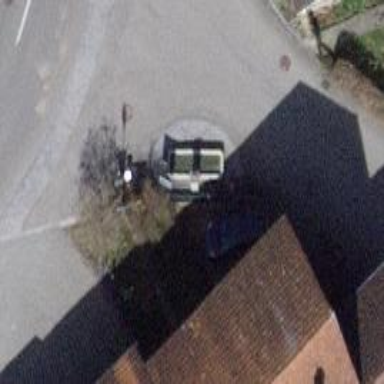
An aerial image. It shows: Post box is visible.